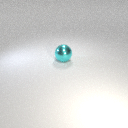
large cyan metal sphere